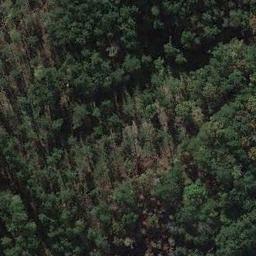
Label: forest